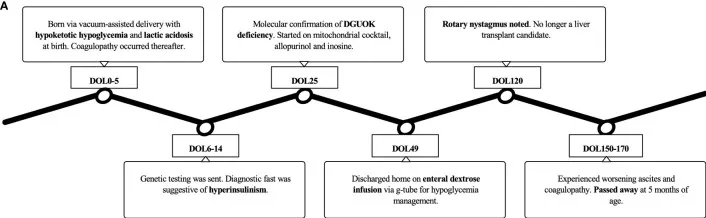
A timeline of the clinical course for. Patient 1.
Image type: chart (chart)